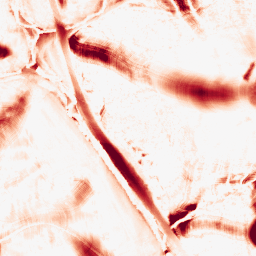
Category: morphological
Decomposition family: morphological_ellipse
Decomposition parameters: operation: opening
width: 50
height: 50
Upsampling method: quartic
Upsampling parameters: scale: 2
Upsampling scale: 2